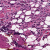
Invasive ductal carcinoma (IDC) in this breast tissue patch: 1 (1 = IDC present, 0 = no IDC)